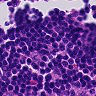
Metastatic tissue present: no